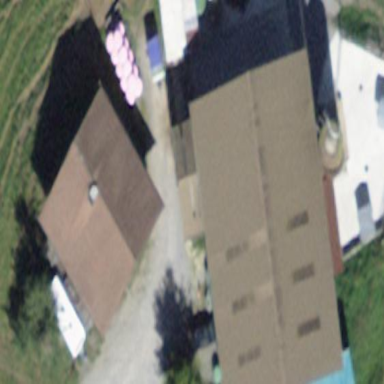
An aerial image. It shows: Barn.